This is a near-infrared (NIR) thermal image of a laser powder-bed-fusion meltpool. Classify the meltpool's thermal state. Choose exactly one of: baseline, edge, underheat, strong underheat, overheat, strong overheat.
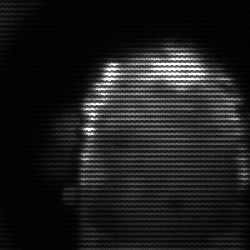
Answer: baseline